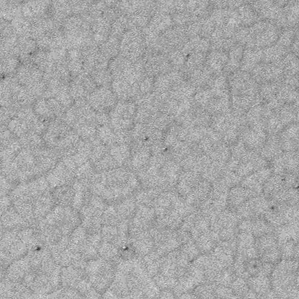
Label: frost